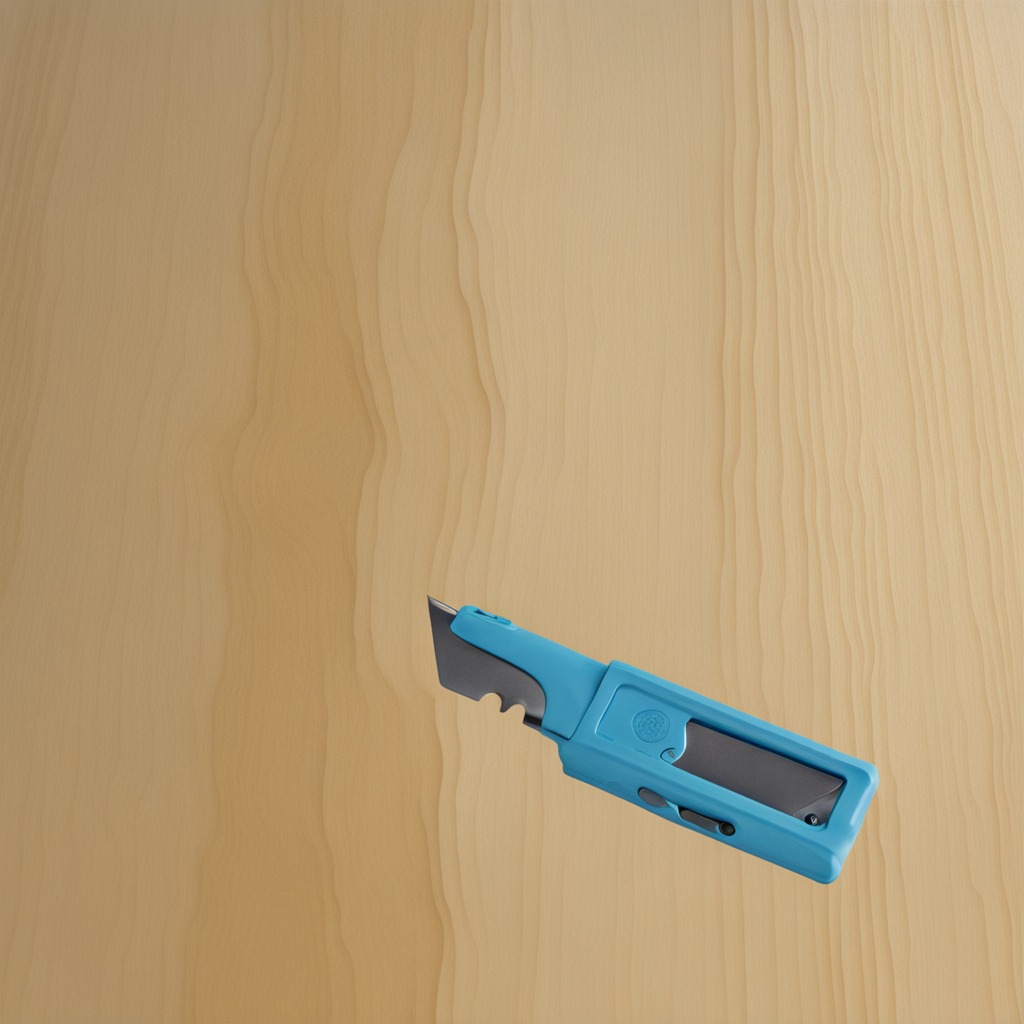
A utility knife lies on the plywood surface in a paint workshop lit by afternoon window light.